Question: I've got three tables.
Table 1 is packages.
Table 2 is package_to_keyword.
Table 3 is keywords.
Packages can be connected to multiple keywords. So if I query package_to_keyword Joining keywords and packages I can search for all packages that relate to a certain keyword. That's the part I understand.

NOW... my question is, how do I retrieve packages that match a LIST of keywords? Right now, in php, I loop a sql statement and then loop through all the results for each keyword and do an array_intersect() to filter down to the packages that show up in all the result sets. However, I'm sure this is bad, because I'm running a query for each keyword when I'm certain SQL is built to handle this type of relationship, I'm just not sure what type of query to perform.
The key is the list of keywords can be any number of words. If I use something like IN ('keyword','array','returns','all','results') I just get a list for all the packages that have a relationship with of the keywords when I just want packages that have a relationship with of the keywords.
Thoughts?
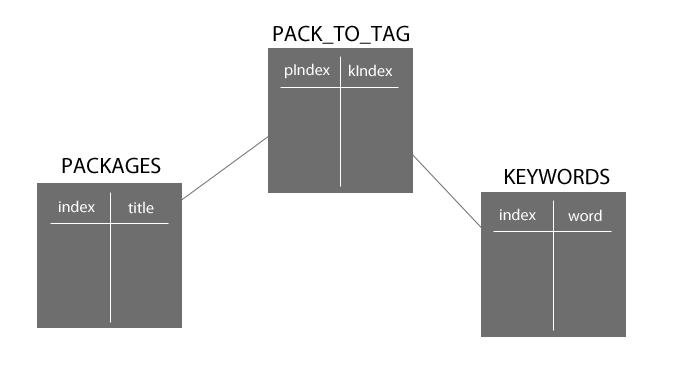
Answer: '''
select title
from packages p
inner join pack_to_tag pt on p.index = pt.pIndex
inner join keyworks w on w.index = pt.kindex
where word in ('keyword','array','returns','all','results')
group by title
having count(*) = 5
'''